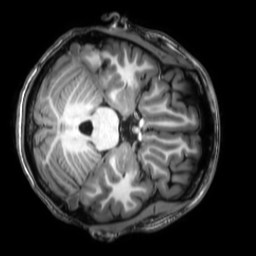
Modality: T1w
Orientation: axial
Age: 19
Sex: female
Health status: healthy
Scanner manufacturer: philips
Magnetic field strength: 3 T
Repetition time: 0.009 s
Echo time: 0.003996 s